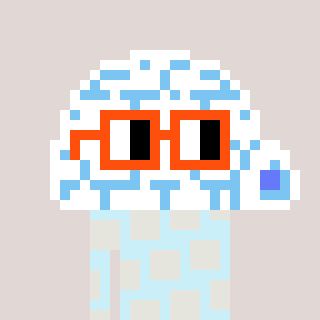
a pixel art character with square orange glasses, a igloo-shaped head and a cold-colored body on a warm background